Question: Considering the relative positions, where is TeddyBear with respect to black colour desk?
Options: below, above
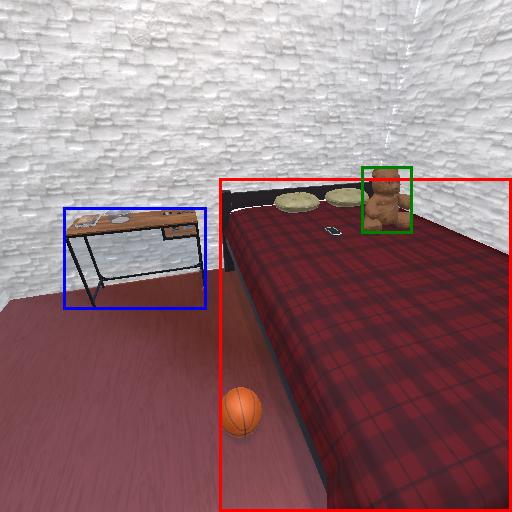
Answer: below